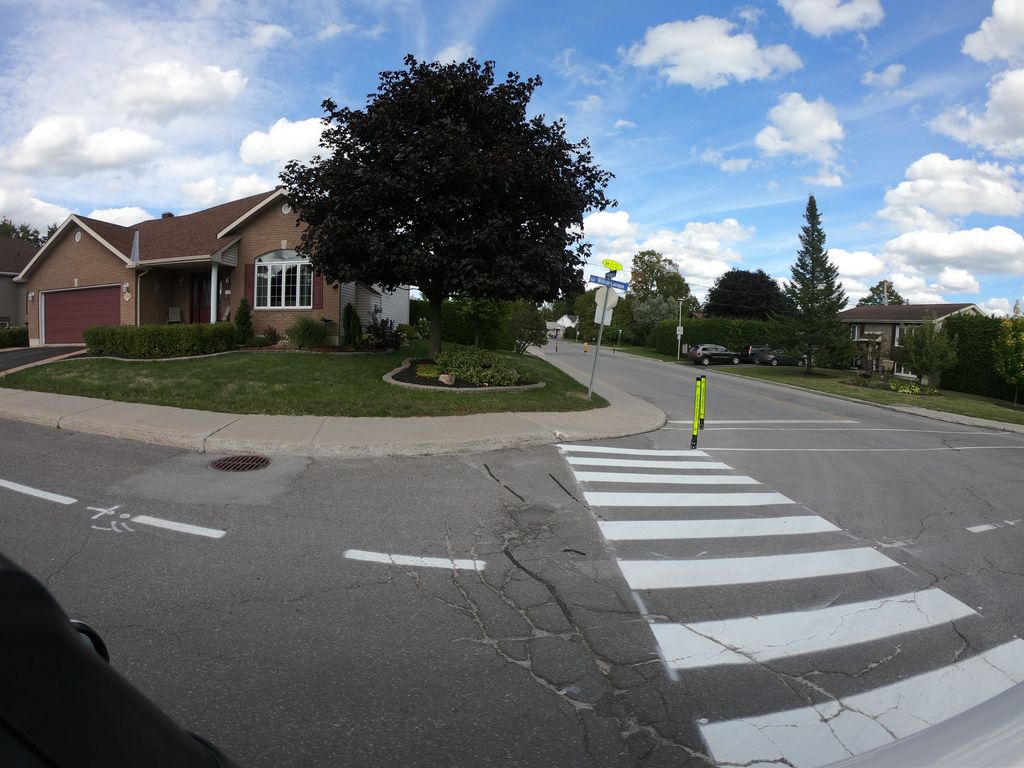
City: ottawa-gatineau